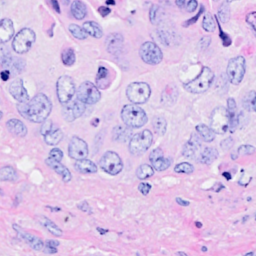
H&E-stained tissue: Breast